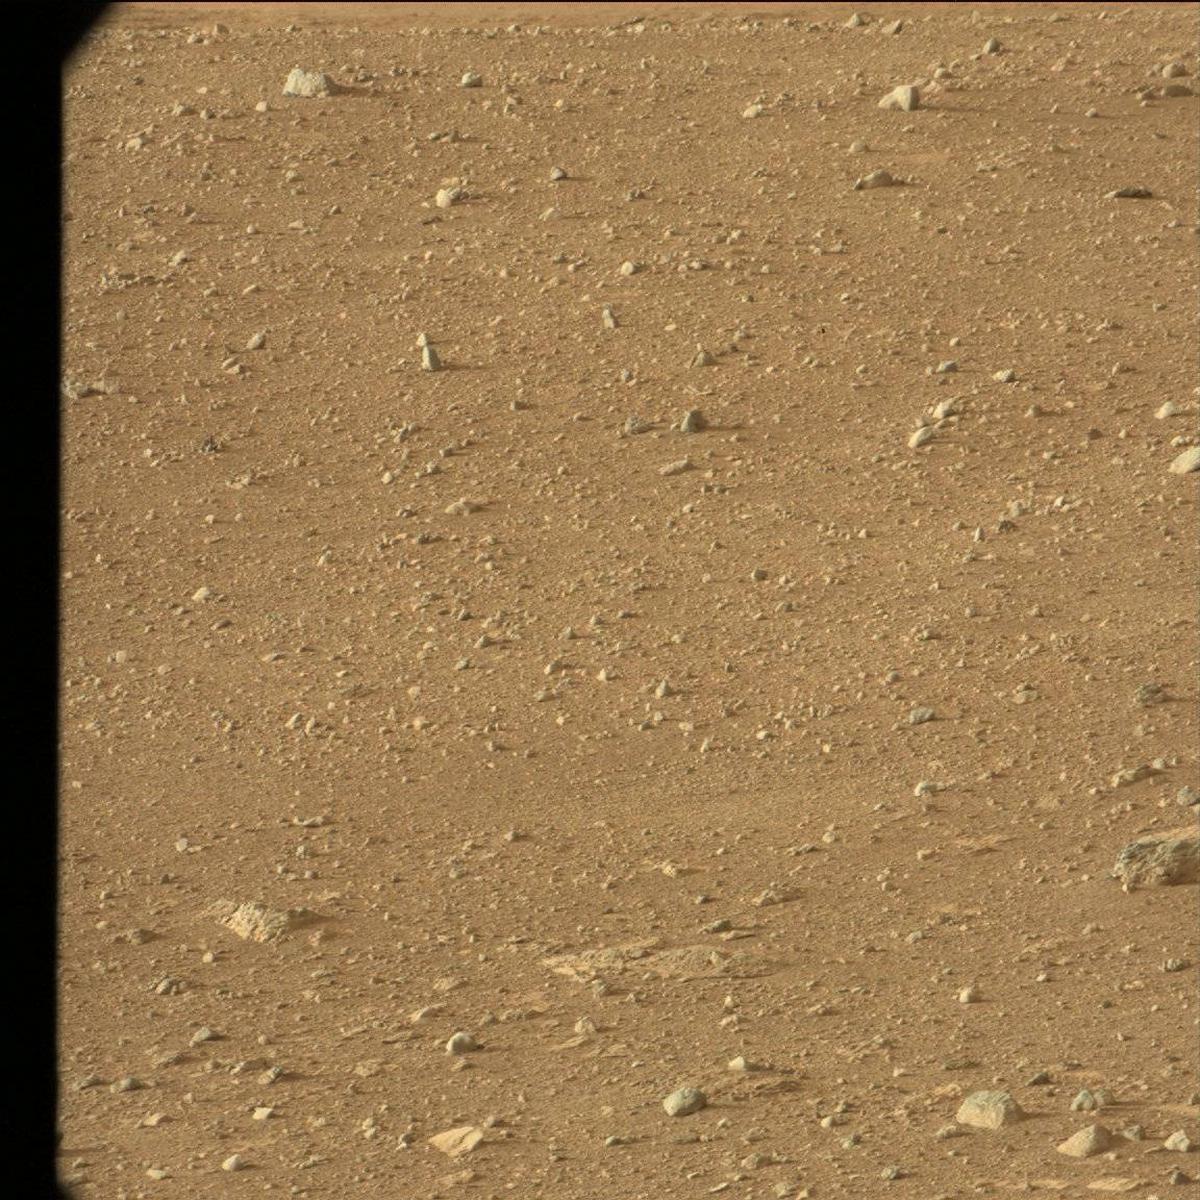
Terrain classes present: Bedrock, Rock, Sand / Soil